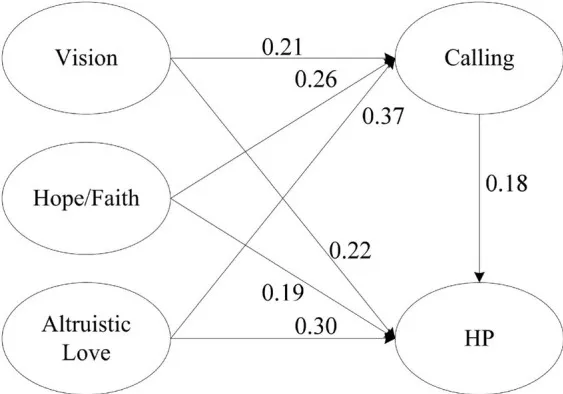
Final structural model with different path results.
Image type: radiology (x_ray)